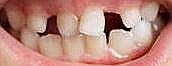
Condition: hypodontia